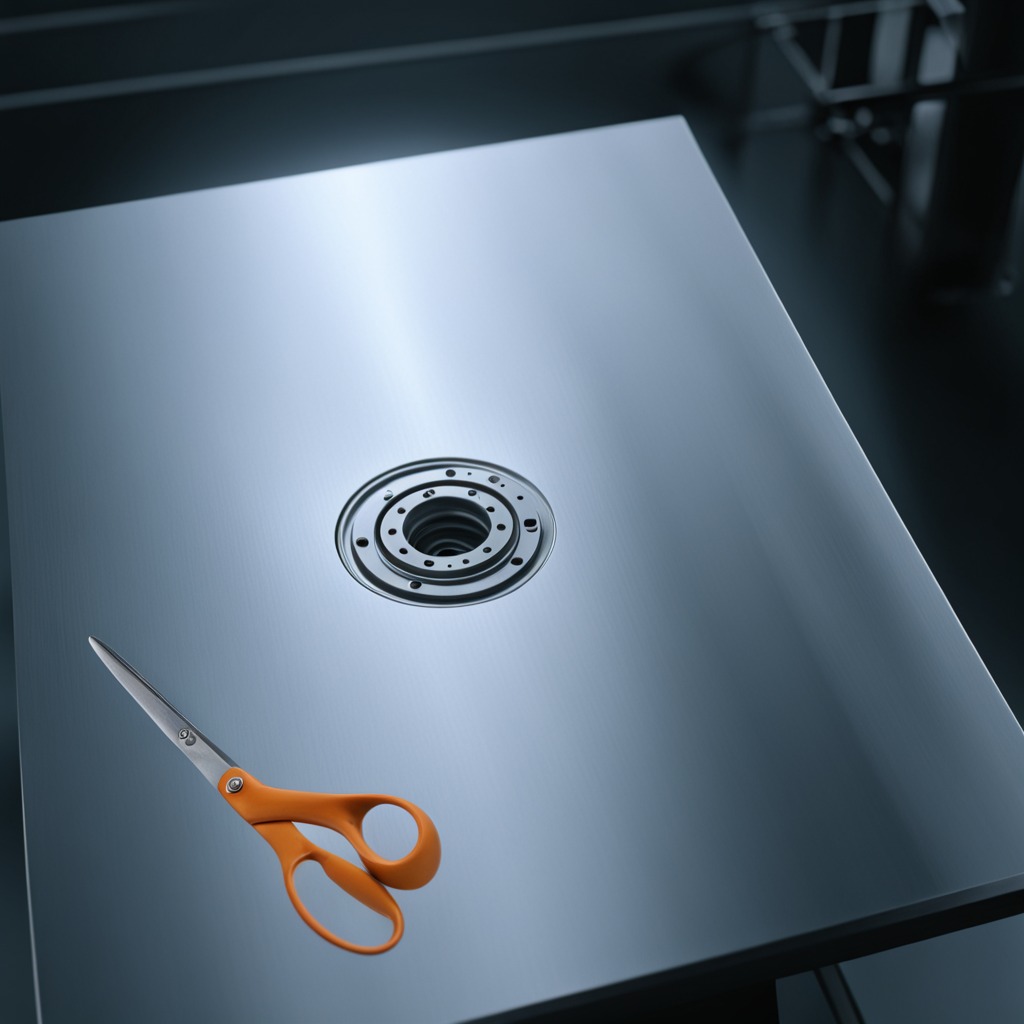
A scissor lying on a metal table in a machine shop under fluorescent lights